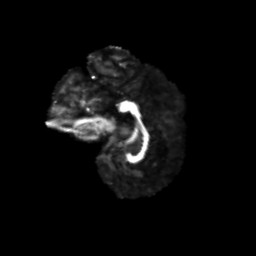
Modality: FA
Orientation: sagittal
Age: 36
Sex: female
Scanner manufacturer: siemens
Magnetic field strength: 3 T
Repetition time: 8.6 s
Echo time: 0.095 s